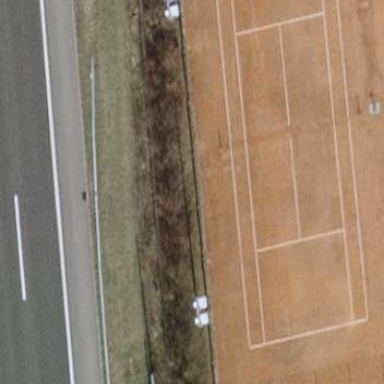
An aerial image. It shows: Tennis court on pitch designated for leisure land.